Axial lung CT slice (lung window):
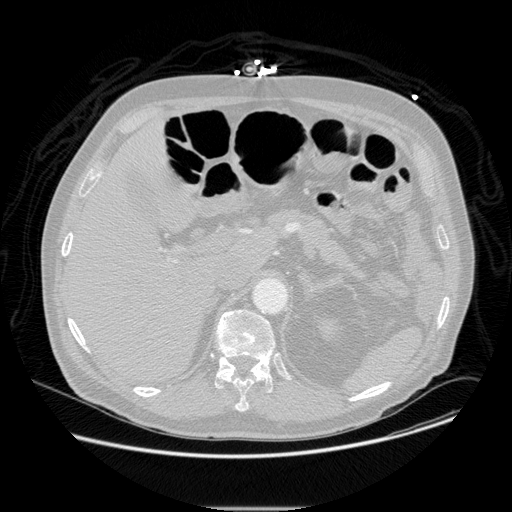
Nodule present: no